Question: I'm using Ember.js and I think the programming part is kind of cool, but the filesize on the library kind of feels horrific.

I had a simple list-details view application created in 1.4 ember and now picked up the latest ember.js for upgrading my project. Now I supposedly need this ember-template-compiler also. Any upgrading tips and advice on file size?
I settled for the 1.8 version instead, which seemed kind of compatible with my version. But still a upgrading advice would be helpful.
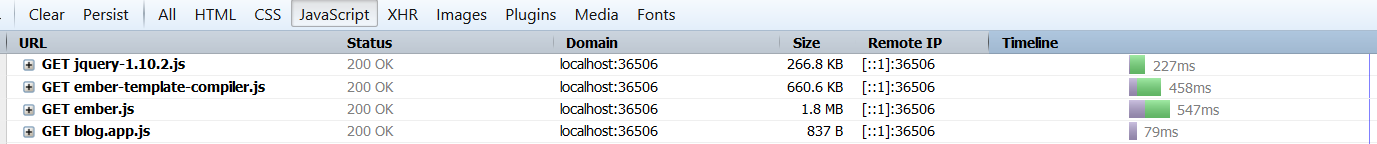
Answer: I think first of all you should port your application to Ember CLI, so you won't need 'ember-template-compiler' in your production application. If you've read a <URL> there's an information:
> If possible, it is definitely a best practice to compile your
templates server side. This is much faster due to less total size (you
don't need the compiler on the client) and less work that the app
needs to do.
Also your code is minified, jQuery etc. goes to one big file 'vendor.js' and you should probably focus on porting app to Ember CLI which will solve problem at least with 'ember-template-compiler' file.